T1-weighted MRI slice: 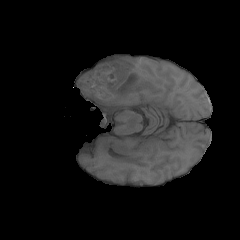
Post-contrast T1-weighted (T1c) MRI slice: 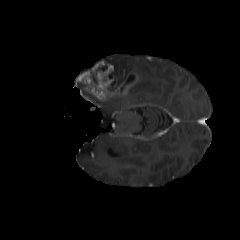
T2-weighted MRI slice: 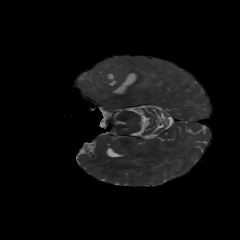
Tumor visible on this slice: yes